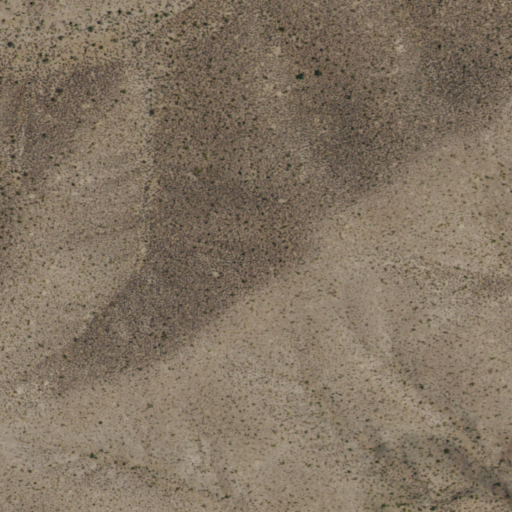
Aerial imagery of valley in Nevada named Immigrant Canyon containing only shrub